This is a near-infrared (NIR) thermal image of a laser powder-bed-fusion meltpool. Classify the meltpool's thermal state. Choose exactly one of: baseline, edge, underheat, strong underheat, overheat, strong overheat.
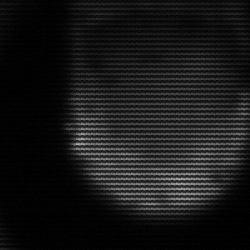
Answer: edge